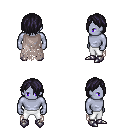
a pixel art fantasy rpg character, male body template, dark elf, purple skin, gray tattered cape, white pants, raven bangs hairstyle, metal boots, four views (front, back, left, right), 2x2 character sprite sheet, small pixel art, hard edges, no anti-aliasing